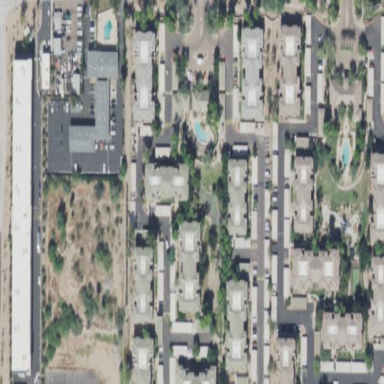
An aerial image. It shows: Residential area consisting of condominiums.